Field crop: maize
Growth stage: 2
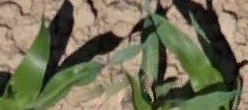
Species: maize